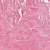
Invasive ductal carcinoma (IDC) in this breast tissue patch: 0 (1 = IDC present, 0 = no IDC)